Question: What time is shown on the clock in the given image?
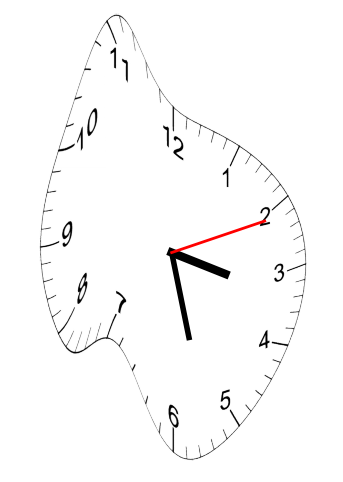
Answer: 03:27:11